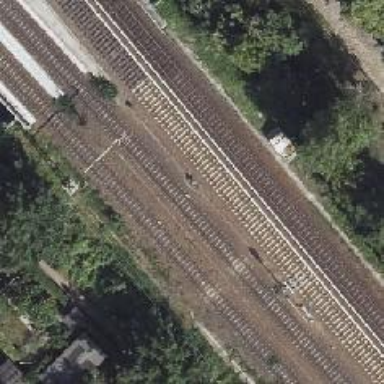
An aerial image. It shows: Railway signal.